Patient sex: M
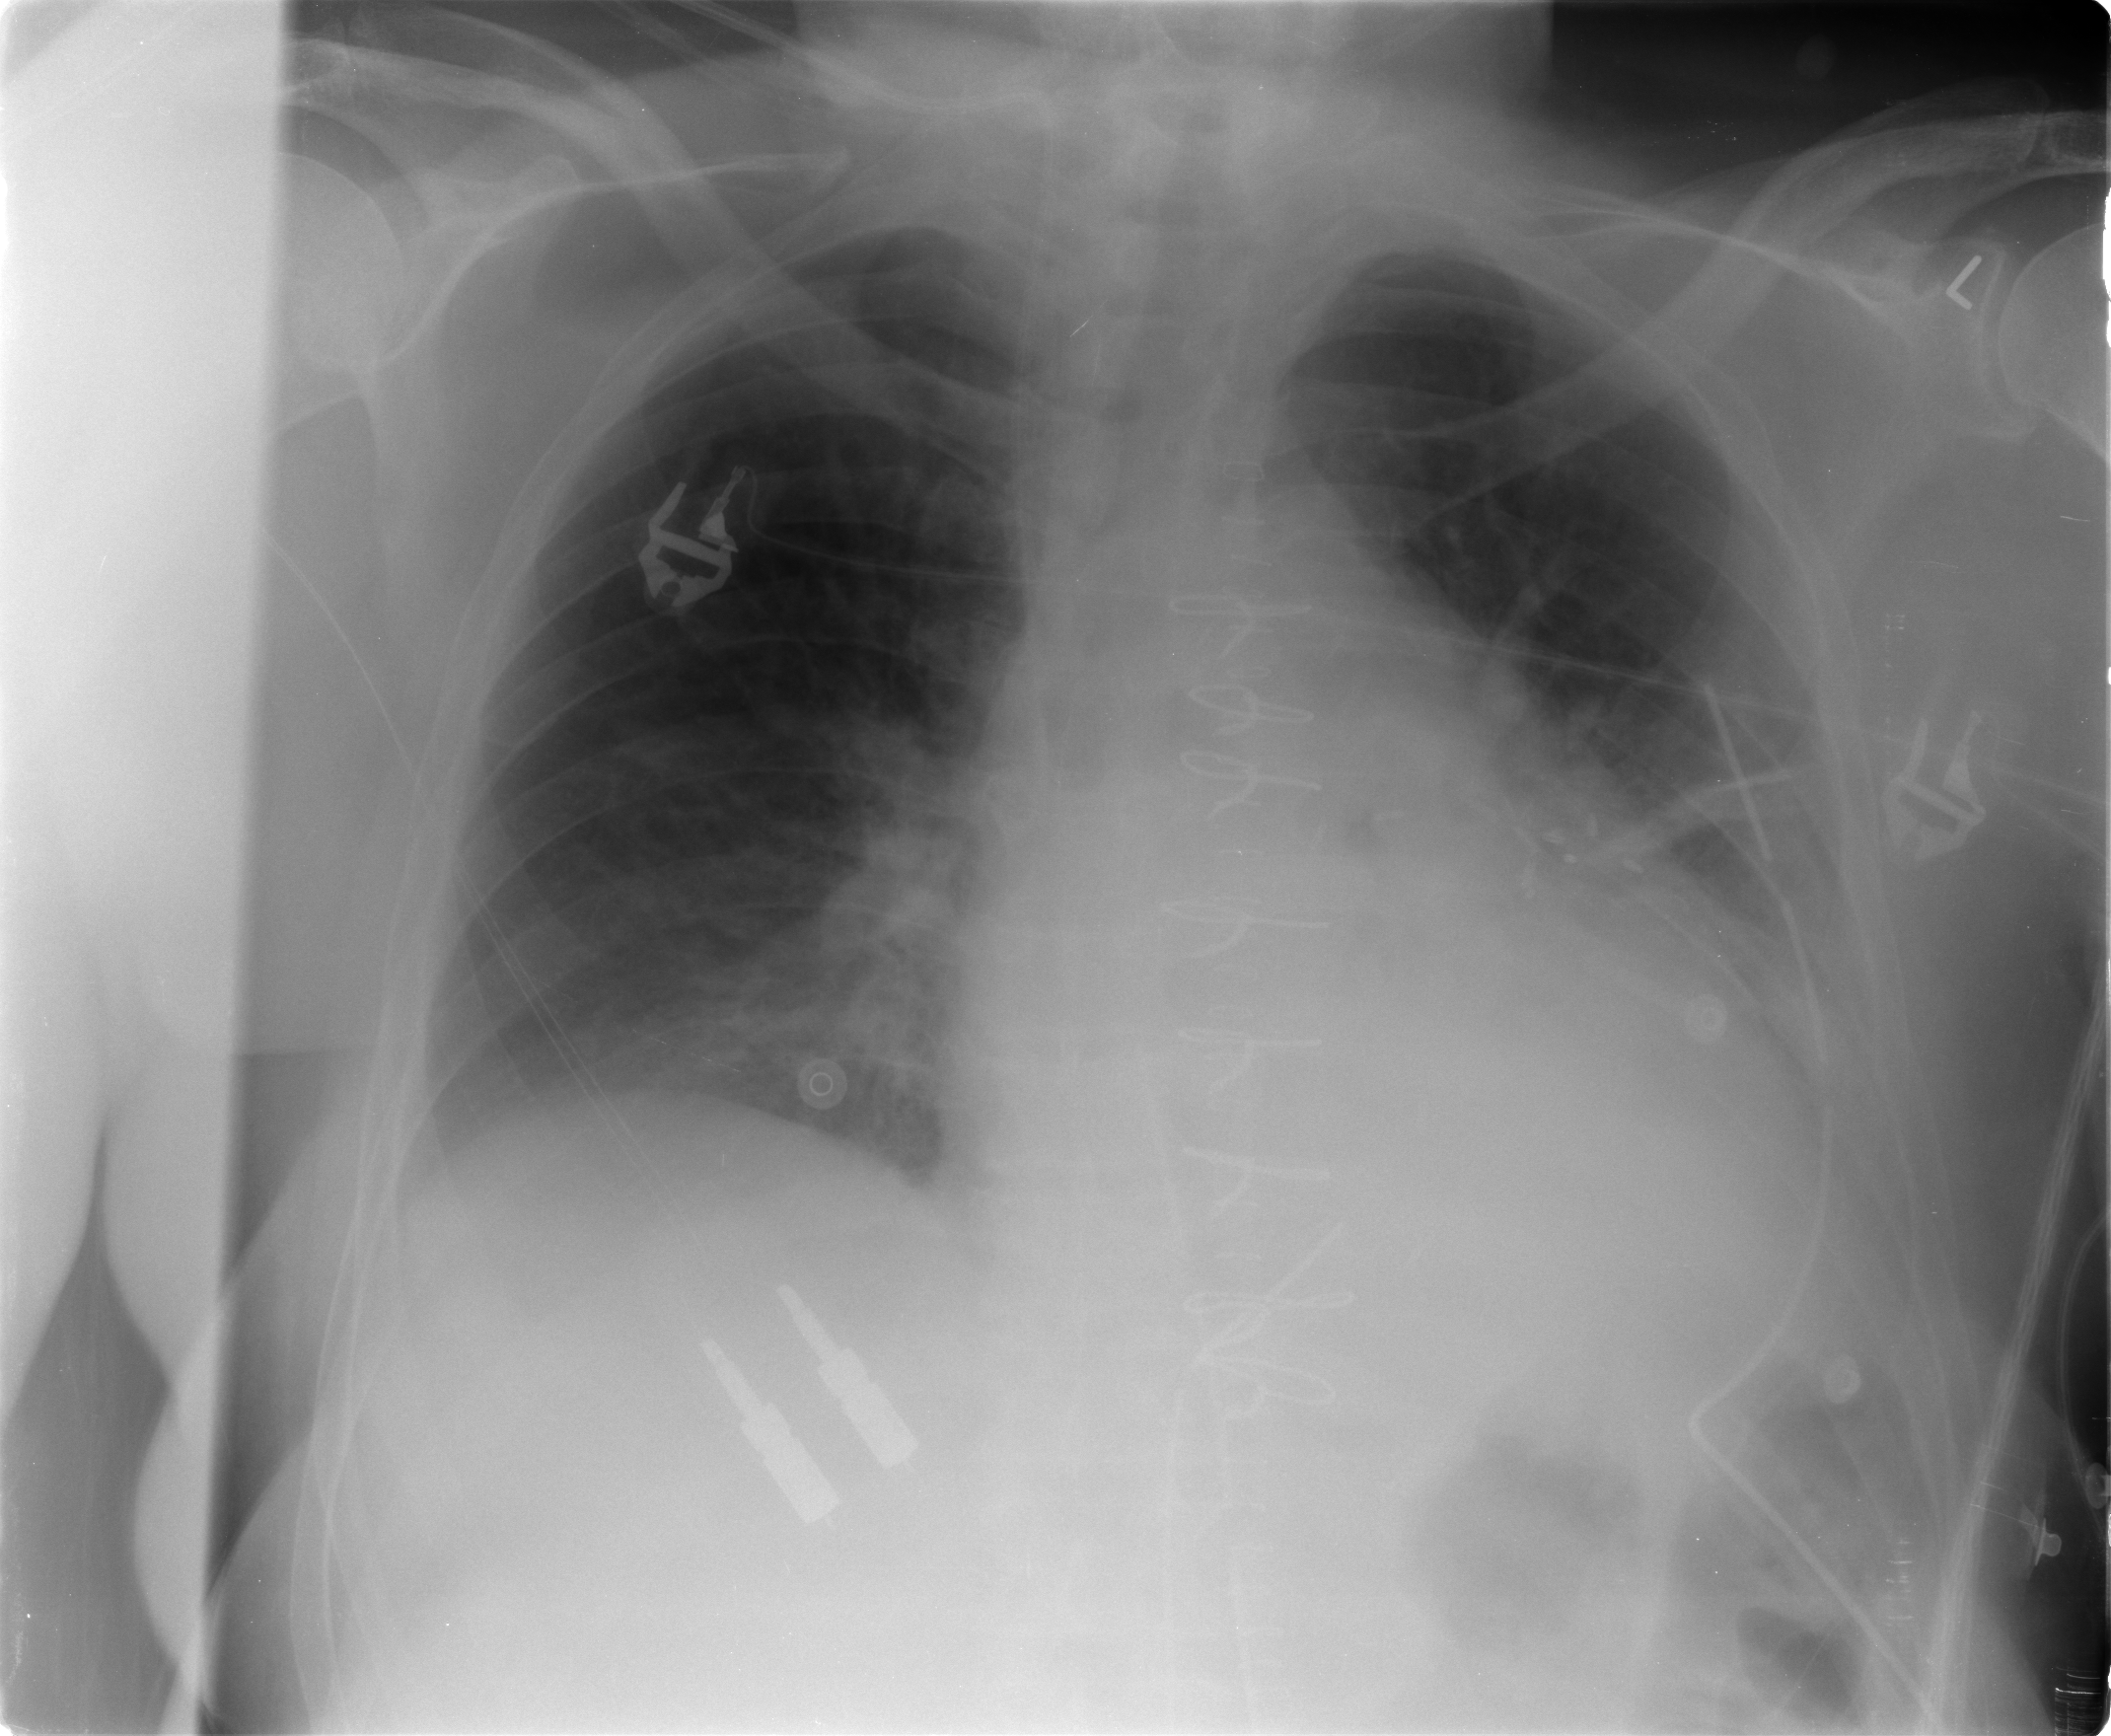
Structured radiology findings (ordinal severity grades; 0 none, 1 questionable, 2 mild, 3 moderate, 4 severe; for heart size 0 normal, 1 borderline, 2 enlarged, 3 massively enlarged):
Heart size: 2
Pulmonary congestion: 2
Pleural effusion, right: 0
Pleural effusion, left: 2
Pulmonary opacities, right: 0
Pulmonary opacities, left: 0
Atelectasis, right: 2
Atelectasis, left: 2